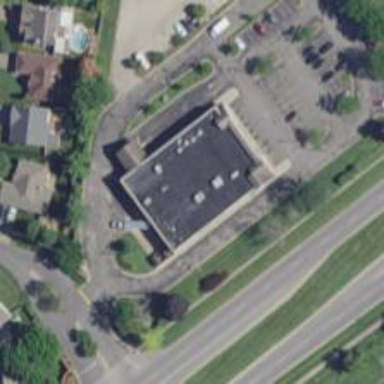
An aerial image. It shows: Pharmacy providing healthcare services.